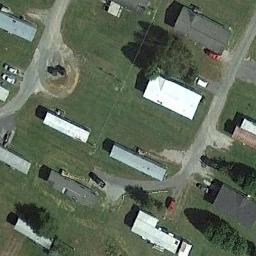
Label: mobile_home_park